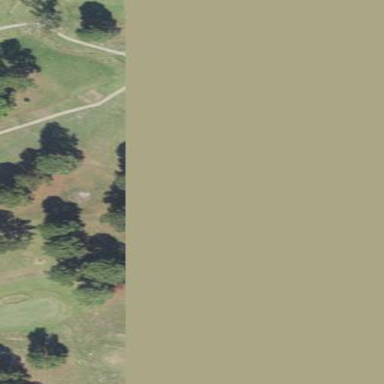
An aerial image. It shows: Scenic golf fairway.